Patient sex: F
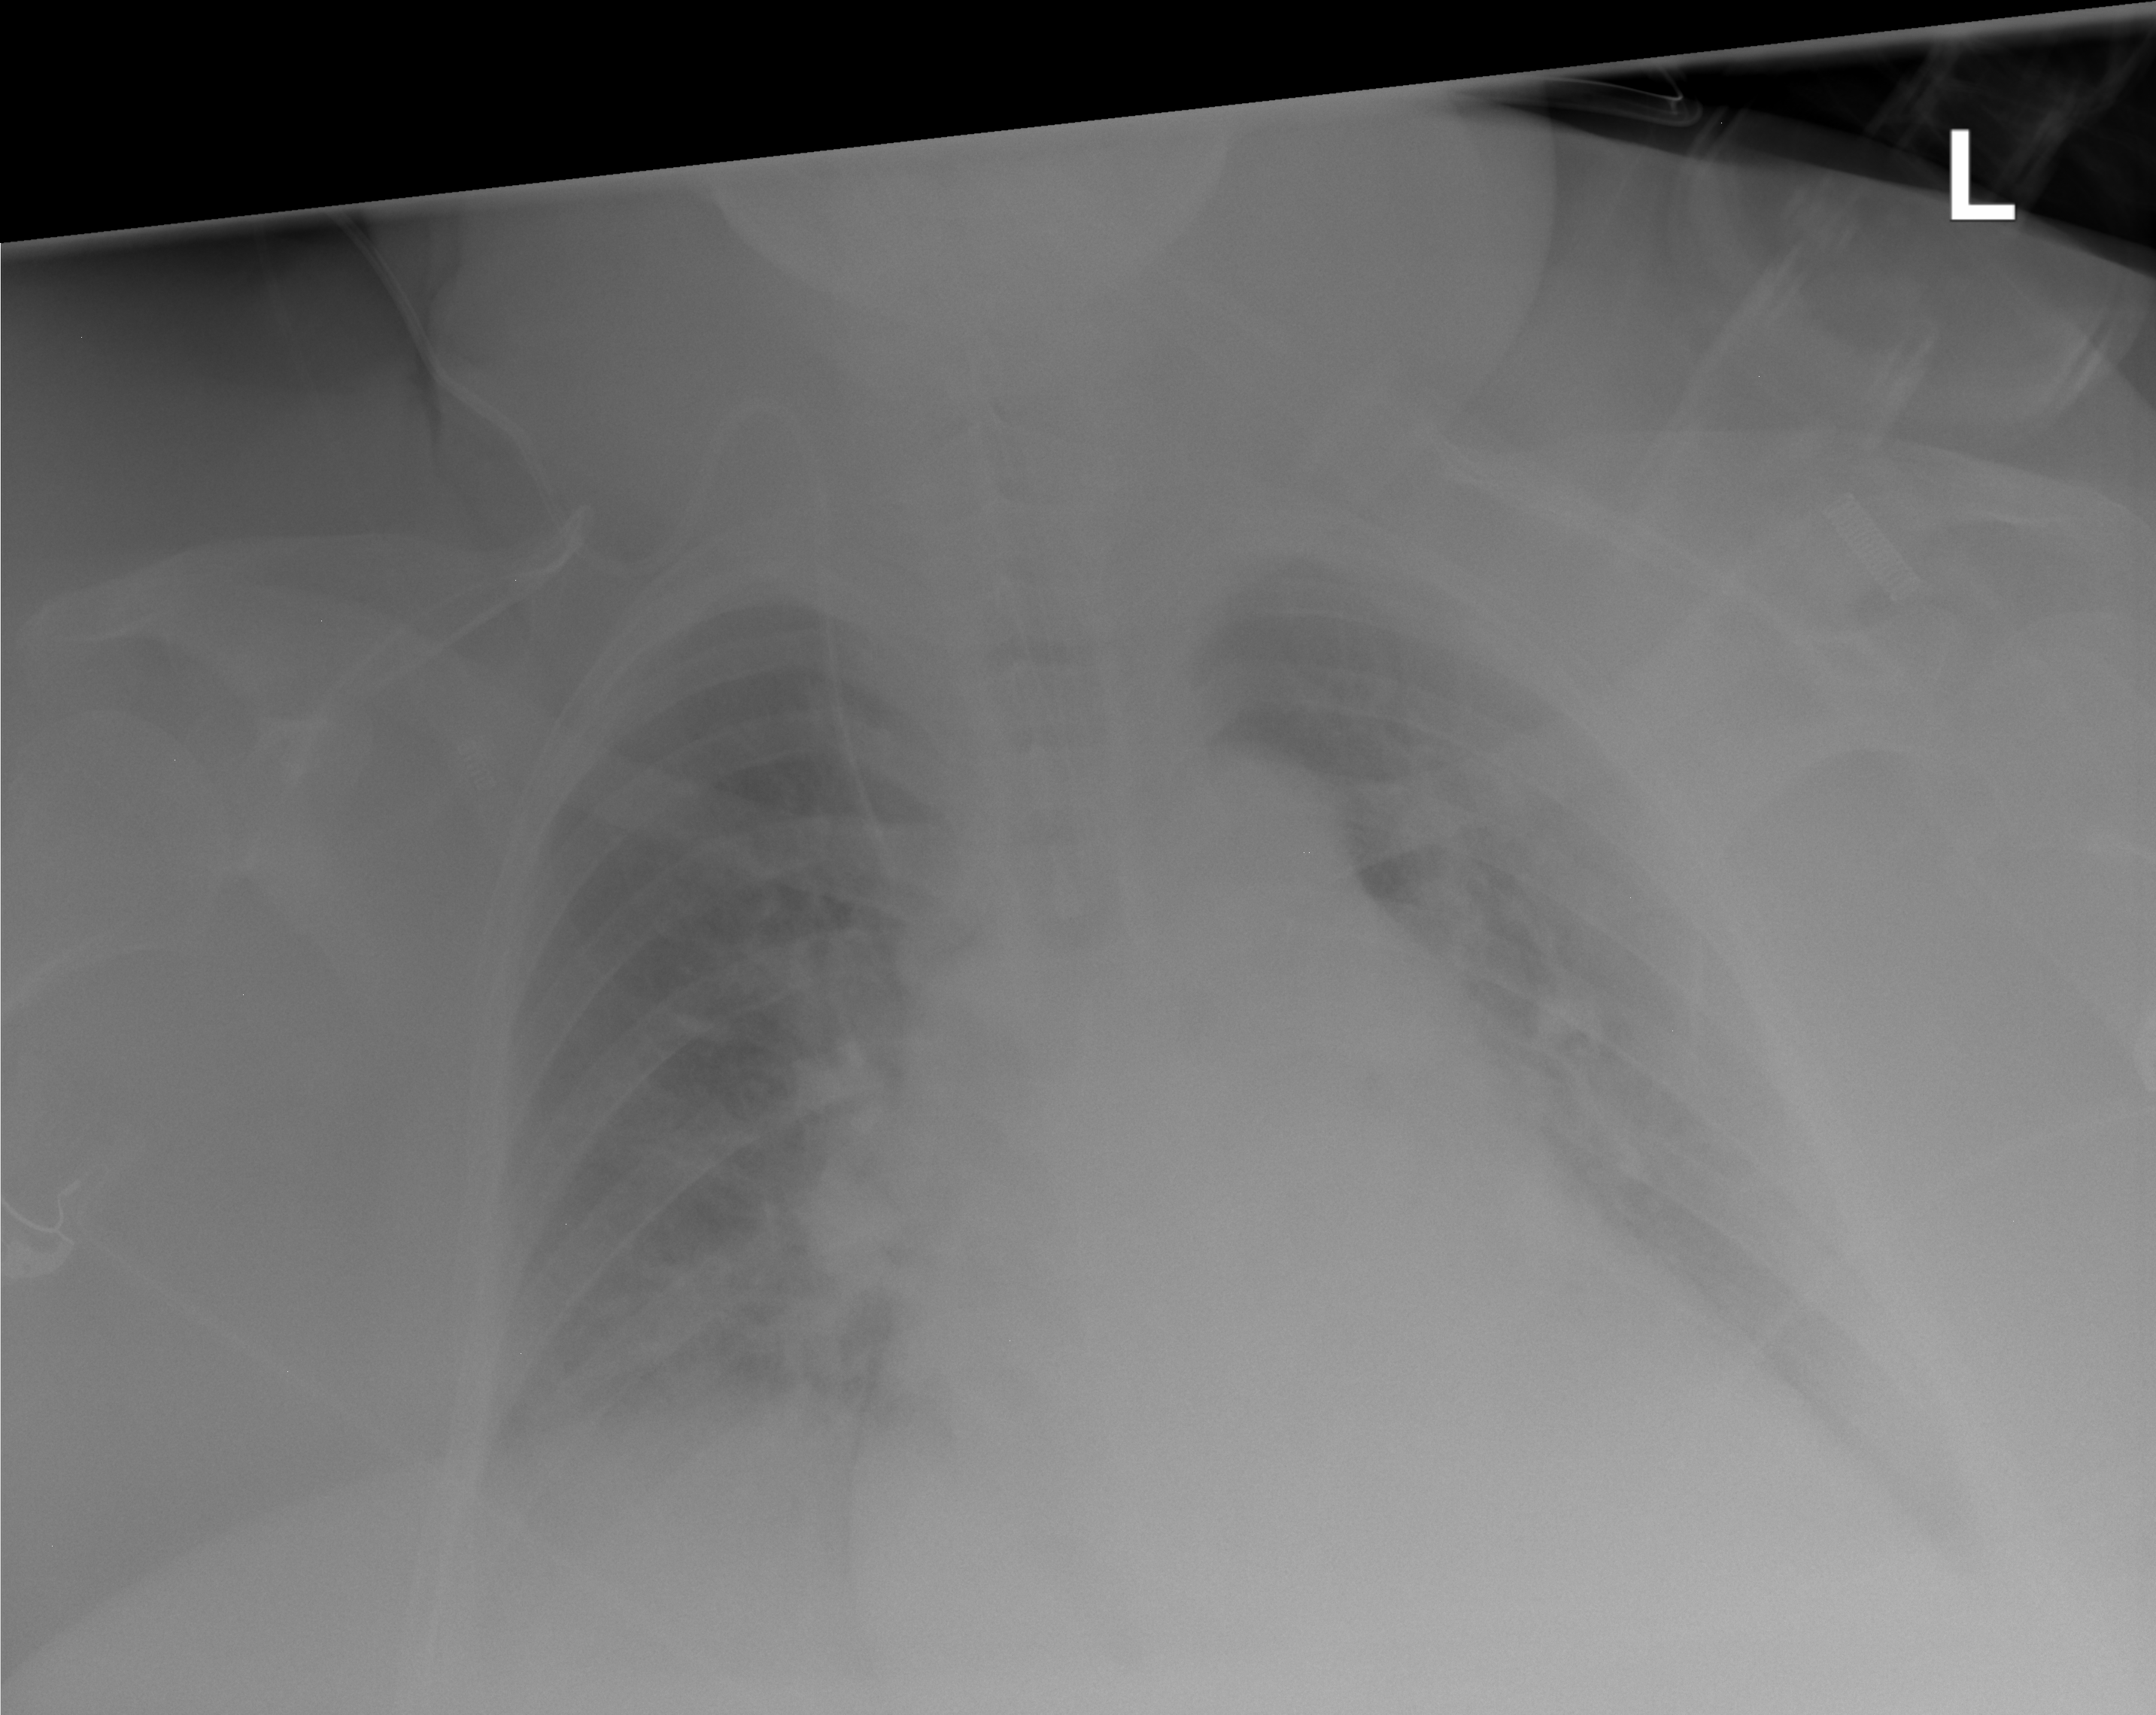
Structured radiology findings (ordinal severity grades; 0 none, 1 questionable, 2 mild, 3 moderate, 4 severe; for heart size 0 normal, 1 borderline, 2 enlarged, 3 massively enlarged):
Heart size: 2
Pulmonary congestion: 2
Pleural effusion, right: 0
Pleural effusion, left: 0
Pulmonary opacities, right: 0
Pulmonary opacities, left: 0
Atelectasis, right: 0
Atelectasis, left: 0